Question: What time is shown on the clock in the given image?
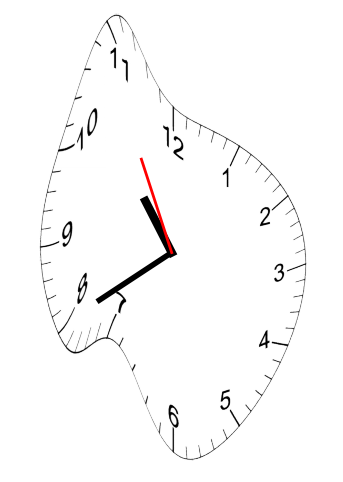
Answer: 10:39:55